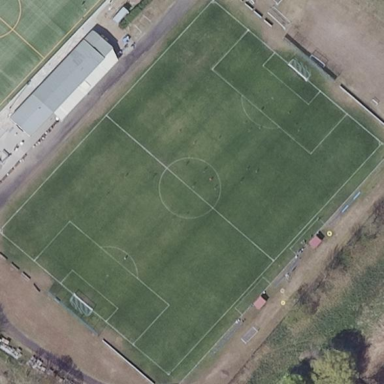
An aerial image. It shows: Soccer pitch designated for leisure and sports activities.